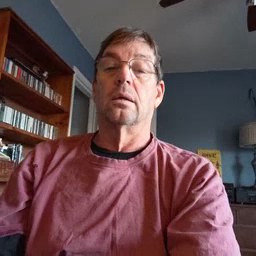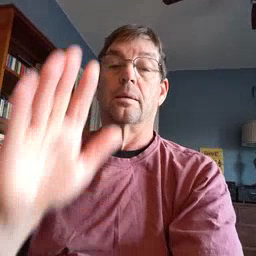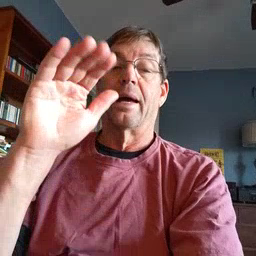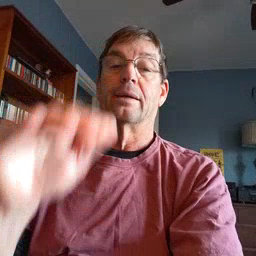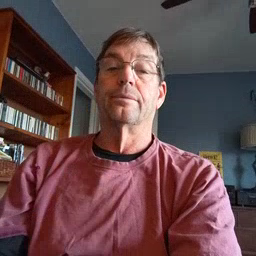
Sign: bye